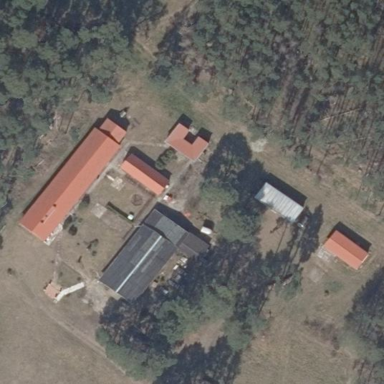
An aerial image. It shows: Farmyard area.